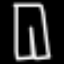
Label: pants